Question: I've got the following query:
'''
SELECT GVA12.FECHA_EMIS, GVA12.COD_VENDED, sum(GVA12.IMPORTE)
FROM GVA12
WHERE Month(GVA12.FECHA_EMIS)=Month(curDate())
AND Year(GVA12.FECHA_EMIS)=Year(curDate())
AND GVA12.COD_VENDED="EX"
AND GVA12.T_COMP="FAC"
GROUP BY GVA12.FECHA_EMIS
'''
This is for a monthly graph. I've got two questions. One, how can I show all the dates of the months as zero (the ones that don't have any sales), and two, is there any way to make the values go adding up, so the last value is the total of all the values.
Edit:
@Bluefeet with your query, I created the following,
'''
SELECT Month(Days.DMY), Year(Days.DMY), GVA12.COD_VENDED, sum(GVA12.IMPORTE)
FROM Days
left join GVA12
on Month(Days.DMY) = Month(GVA12.FECHA_EMIS)
and Year(Days.DMY) = Year(GVA12.FECHA_EMIS)
WHERE Month(GVA12.FECHA_EMIS)=Month(curDate())
AND Year(GVA12.FECHA_EMIS)=Year(curDate())
AND GVA12.COD_VENDED="EX"
AND GVA12.T_COMP="FAC"
GROUP BY Month(Days.DMY), Year(Days.DMY) WITH ROLLUP
'''
I got the result attached (screenshot).

It doesn't show all the days of the month as I wanted. What can I do?
Edit #3
It works now, but I want to add another filter. This filter is added here <URL>
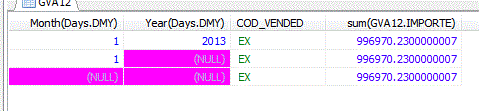
Answer: To get the total you can use the 'GROUP BY WITH ROLLUP' which should give you the Total of all dates:
'''
SELECT GVA12.FECHA_EMIS, GVA12.COD_VENDED, sum(GVA12.IMPORTE)
FROM GVA12
WHERE Month(GVA12.FECHA_EMIS)=Month(curDate())
AND Year(GVA12.FECHA_EMIS)=Year(curDate())
AND GVA12.COD_VENDED="EX"
AND GVA12.T_COMP="FAC"
GROUP BY GVA12.FECHA_EMIS WITH ROLLUP
'''
As far as returning dates that do not exist, There are many questions on SO that answer that including the following. Sometimes it is easier in MySQL to create a table to join on:
<URL>
<URL>
Edit #1: if you have a table with dates, then you could use something similar to this:
'''
SELECT Month(d.yourDateCol), Year(d.yourDateCol), g.COD_VENDED, sum(g.IMPORTE)
FROM dates d
left join GVA12 g
on Month(d.yourDateCol) = Month(GVA12.FECHA_EMIS)
and Year(d.yourDateCol) = Year(GVA12.FECHA_EMIS)
WHERE Month(g.FECHA_EMIS)=Month(curDate())
AND Year(g.FECHA_EMIS)=Year(curDate())
AND g.COD_VENDED="EX"
AND g.T_COMP="FAC"
GROUP BY Month(d.yourDateCol), Year(d.yourDateCol) WITH ROLLUP
'''
Edit #2: Without seeing your full table structure or some sample data, here is a version of the query that is working:
'''
select month(d.dmy) Month,
year(d.dmy) Year,
coalesce(sum(g.Importe), 0) TotalImporte
from dates d
left join GVA12 g
on month(d.dmy) = month(g.FECHA_EMIS)
and year(d.dmy) = year(g.FECHA_EMIS)
group by month(d.dmy), year(d.dmy) WITH ROLLUP
'''
See <URL>. This returns the month/year for each month/year in the 'dates' table even if it does not exist in the 'GVA12' table,
Edit #3: If you want the running total, not just the final total, then you should be able to use the following:
'''
SET @running_total := 0;
SELECT month(Days.DMY) Month,
Year(Days.DMY) Year,
Date(Days.DMY) Date,
g.COD_VENDED,
@running_total := @running_total + Coalesce(TotalImport, 0) as TotalImport
FROM Days
left join
(
select FECHA_EMIS,
COD_VENDED,
sum(IMPORTE) TotalImport
from GVA12
group by Date(FECHA_EMIS), Year(FECHA_EMIS)
) g
on date(Days.DMY) = date(g.FECHA_EMIS)
and g.COD_VENDED='EX'
and Month(g.FECHA_EMIS)=Month(curDate())
and Year(g.FECHA_EMIS)=Year(curDate())
WHERE month(days.dmy)=Month(curDate())
'''
See <URL>
The result is:
'''
| MONTH | YEAR | DATE | COD_VENDED | TOTALIMPORT |
----------------------------------------------------------------------------
| 1 | 2013 | January, 01 2013 00:00:00+0000 | (null) | 0 |
| 1 | 2013 | January, 02 2013 00:00:00+0000 | EX | 1000 |
| 1 | 2013 | January, 03 2013 00:00:00+0000 | EX | 4000 |
| 1 | 2013 | January, 04 2013 00:00:00+0000 | (null) | 4000 |
| 1 | 2013 | January, 05 2013 00:00:00+0000 | (null) | 4000 |
| 1 | 2013 | January, 06 2013 00:00:00+0000 | (null) | 4000 |
| 1 | 2013 | January, 07 2013 00:00:00+0000 | (null) | 4000 |
'''